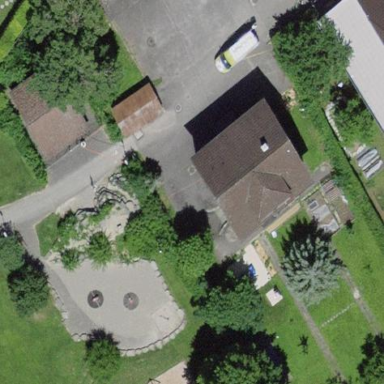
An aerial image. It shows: Playground area for leisure activities on the land.